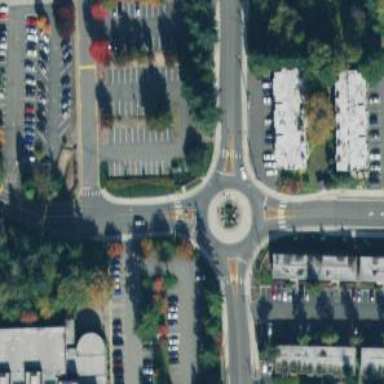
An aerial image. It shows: Tertiary road leading to roundabout junction.